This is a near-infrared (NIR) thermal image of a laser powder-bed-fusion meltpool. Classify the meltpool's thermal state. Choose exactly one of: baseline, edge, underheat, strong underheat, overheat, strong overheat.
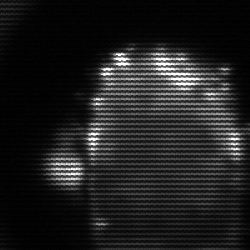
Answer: baseline